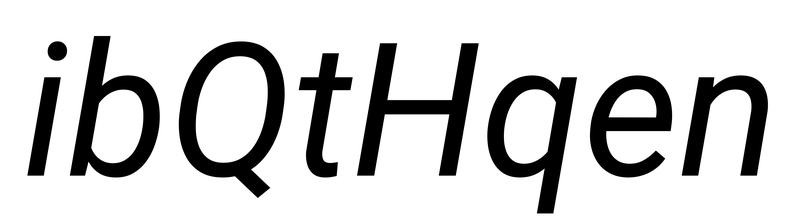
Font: Roboto-Italic_Italic